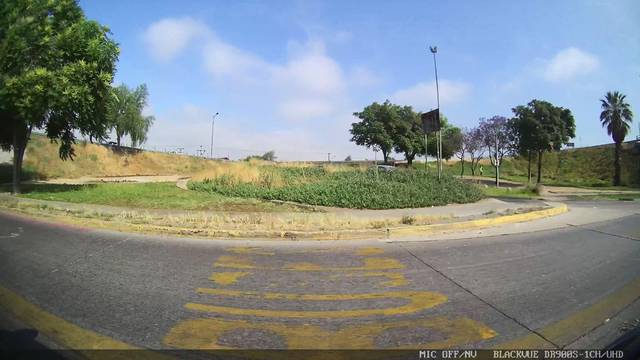
Region: Chile
Coordinates: -33.488, -70.751